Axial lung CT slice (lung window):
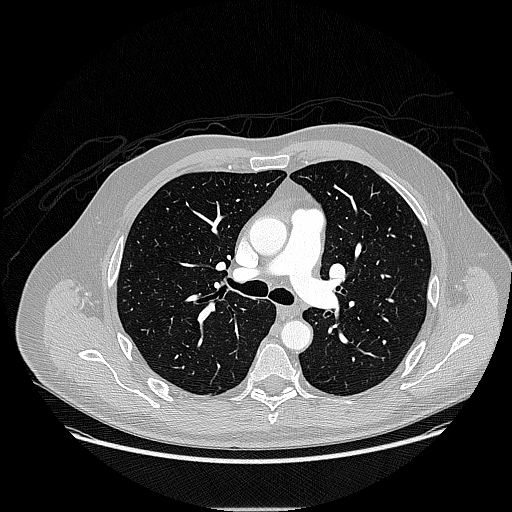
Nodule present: no